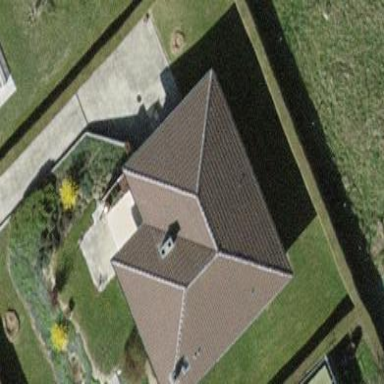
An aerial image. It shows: Simple house.